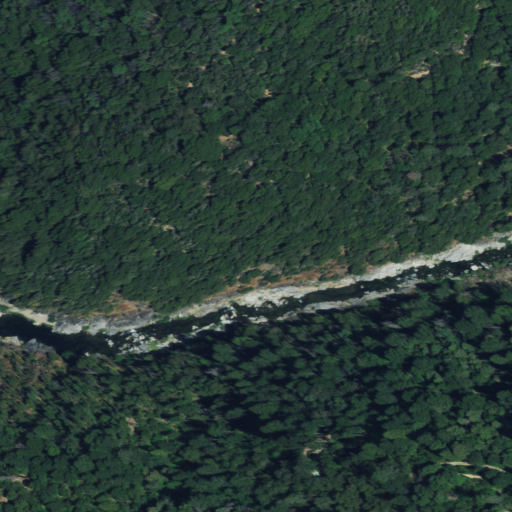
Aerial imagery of cliff(s) in California named Granite Point containing evergreen forest, shrub, mixed forest, and open development